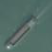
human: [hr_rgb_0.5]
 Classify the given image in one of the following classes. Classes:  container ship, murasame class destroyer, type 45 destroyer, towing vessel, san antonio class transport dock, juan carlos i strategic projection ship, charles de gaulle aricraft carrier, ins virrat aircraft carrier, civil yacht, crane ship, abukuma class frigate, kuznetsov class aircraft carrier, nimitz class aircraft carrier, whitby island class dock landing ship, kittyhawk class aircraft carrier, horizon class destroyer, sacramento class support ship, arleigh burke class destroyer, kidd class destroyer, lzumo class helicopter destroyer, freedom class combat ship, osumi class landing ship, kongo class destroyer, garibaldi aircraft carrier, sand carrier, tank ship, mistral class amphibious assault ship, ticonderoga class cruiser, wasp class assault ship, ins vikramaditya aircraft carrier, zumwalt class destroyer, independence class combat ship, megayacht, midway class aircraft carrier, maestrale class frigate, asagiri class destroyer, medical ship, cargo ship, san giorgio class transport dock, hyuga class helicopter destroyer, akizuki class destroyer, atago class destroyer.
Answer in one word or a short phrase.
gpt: Sand carrier